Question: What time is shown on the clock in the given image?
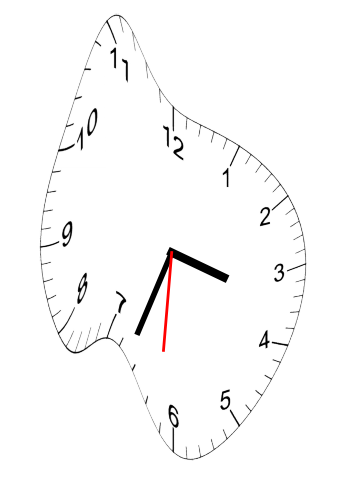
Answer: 03:33:31